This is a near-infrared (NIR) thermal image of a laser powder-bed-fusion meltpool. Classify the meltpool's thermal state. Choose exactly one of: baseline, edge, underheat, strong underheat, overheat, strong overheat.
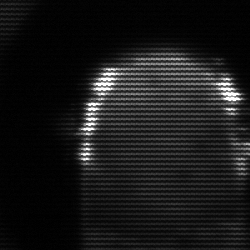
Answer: baseline